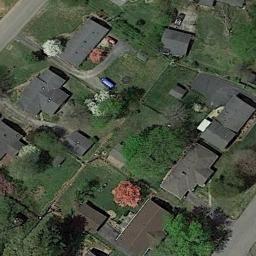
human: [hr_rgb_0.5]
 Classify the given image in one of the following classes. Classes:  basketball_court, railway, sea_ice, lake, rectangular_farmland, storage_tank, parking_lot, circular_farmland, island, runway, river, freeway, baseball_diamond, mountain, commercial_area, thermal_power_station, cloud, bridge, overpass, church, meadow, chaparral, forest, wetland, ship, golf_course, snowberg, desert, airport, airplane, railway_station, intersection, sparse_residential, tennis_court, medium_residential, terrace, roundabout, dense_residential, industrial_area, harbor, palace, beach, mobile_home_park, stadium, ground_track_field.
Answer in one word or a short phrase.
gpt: medium_residential